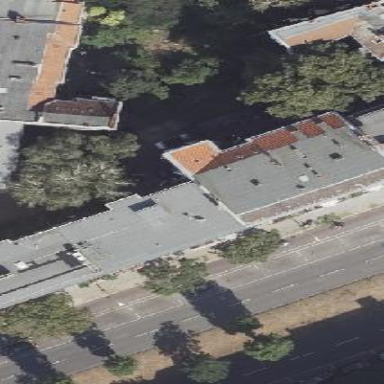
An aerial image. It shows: Building consisting of apartments with double saltbox roof shape.